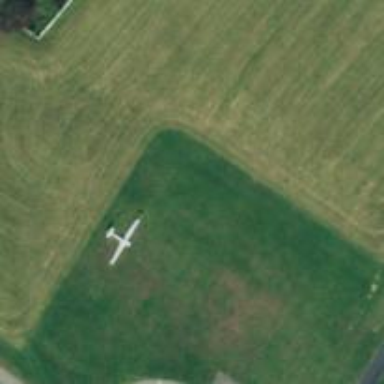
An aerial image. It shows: Apron area at the airport with grass surface.